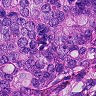
Metastatic tissue present: yes